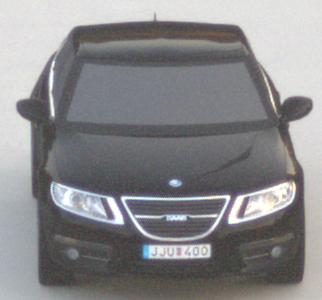
Make: Saab
Model: 5-Sep
Detailed model: 9-5 1.6T
Model produced from: 2010/06
Model produced until: 2011/12
Doors: 4
Color: black
Road condition: dry road
Daytime: sunrise or sunset
Contrast: low contrast